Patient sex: M
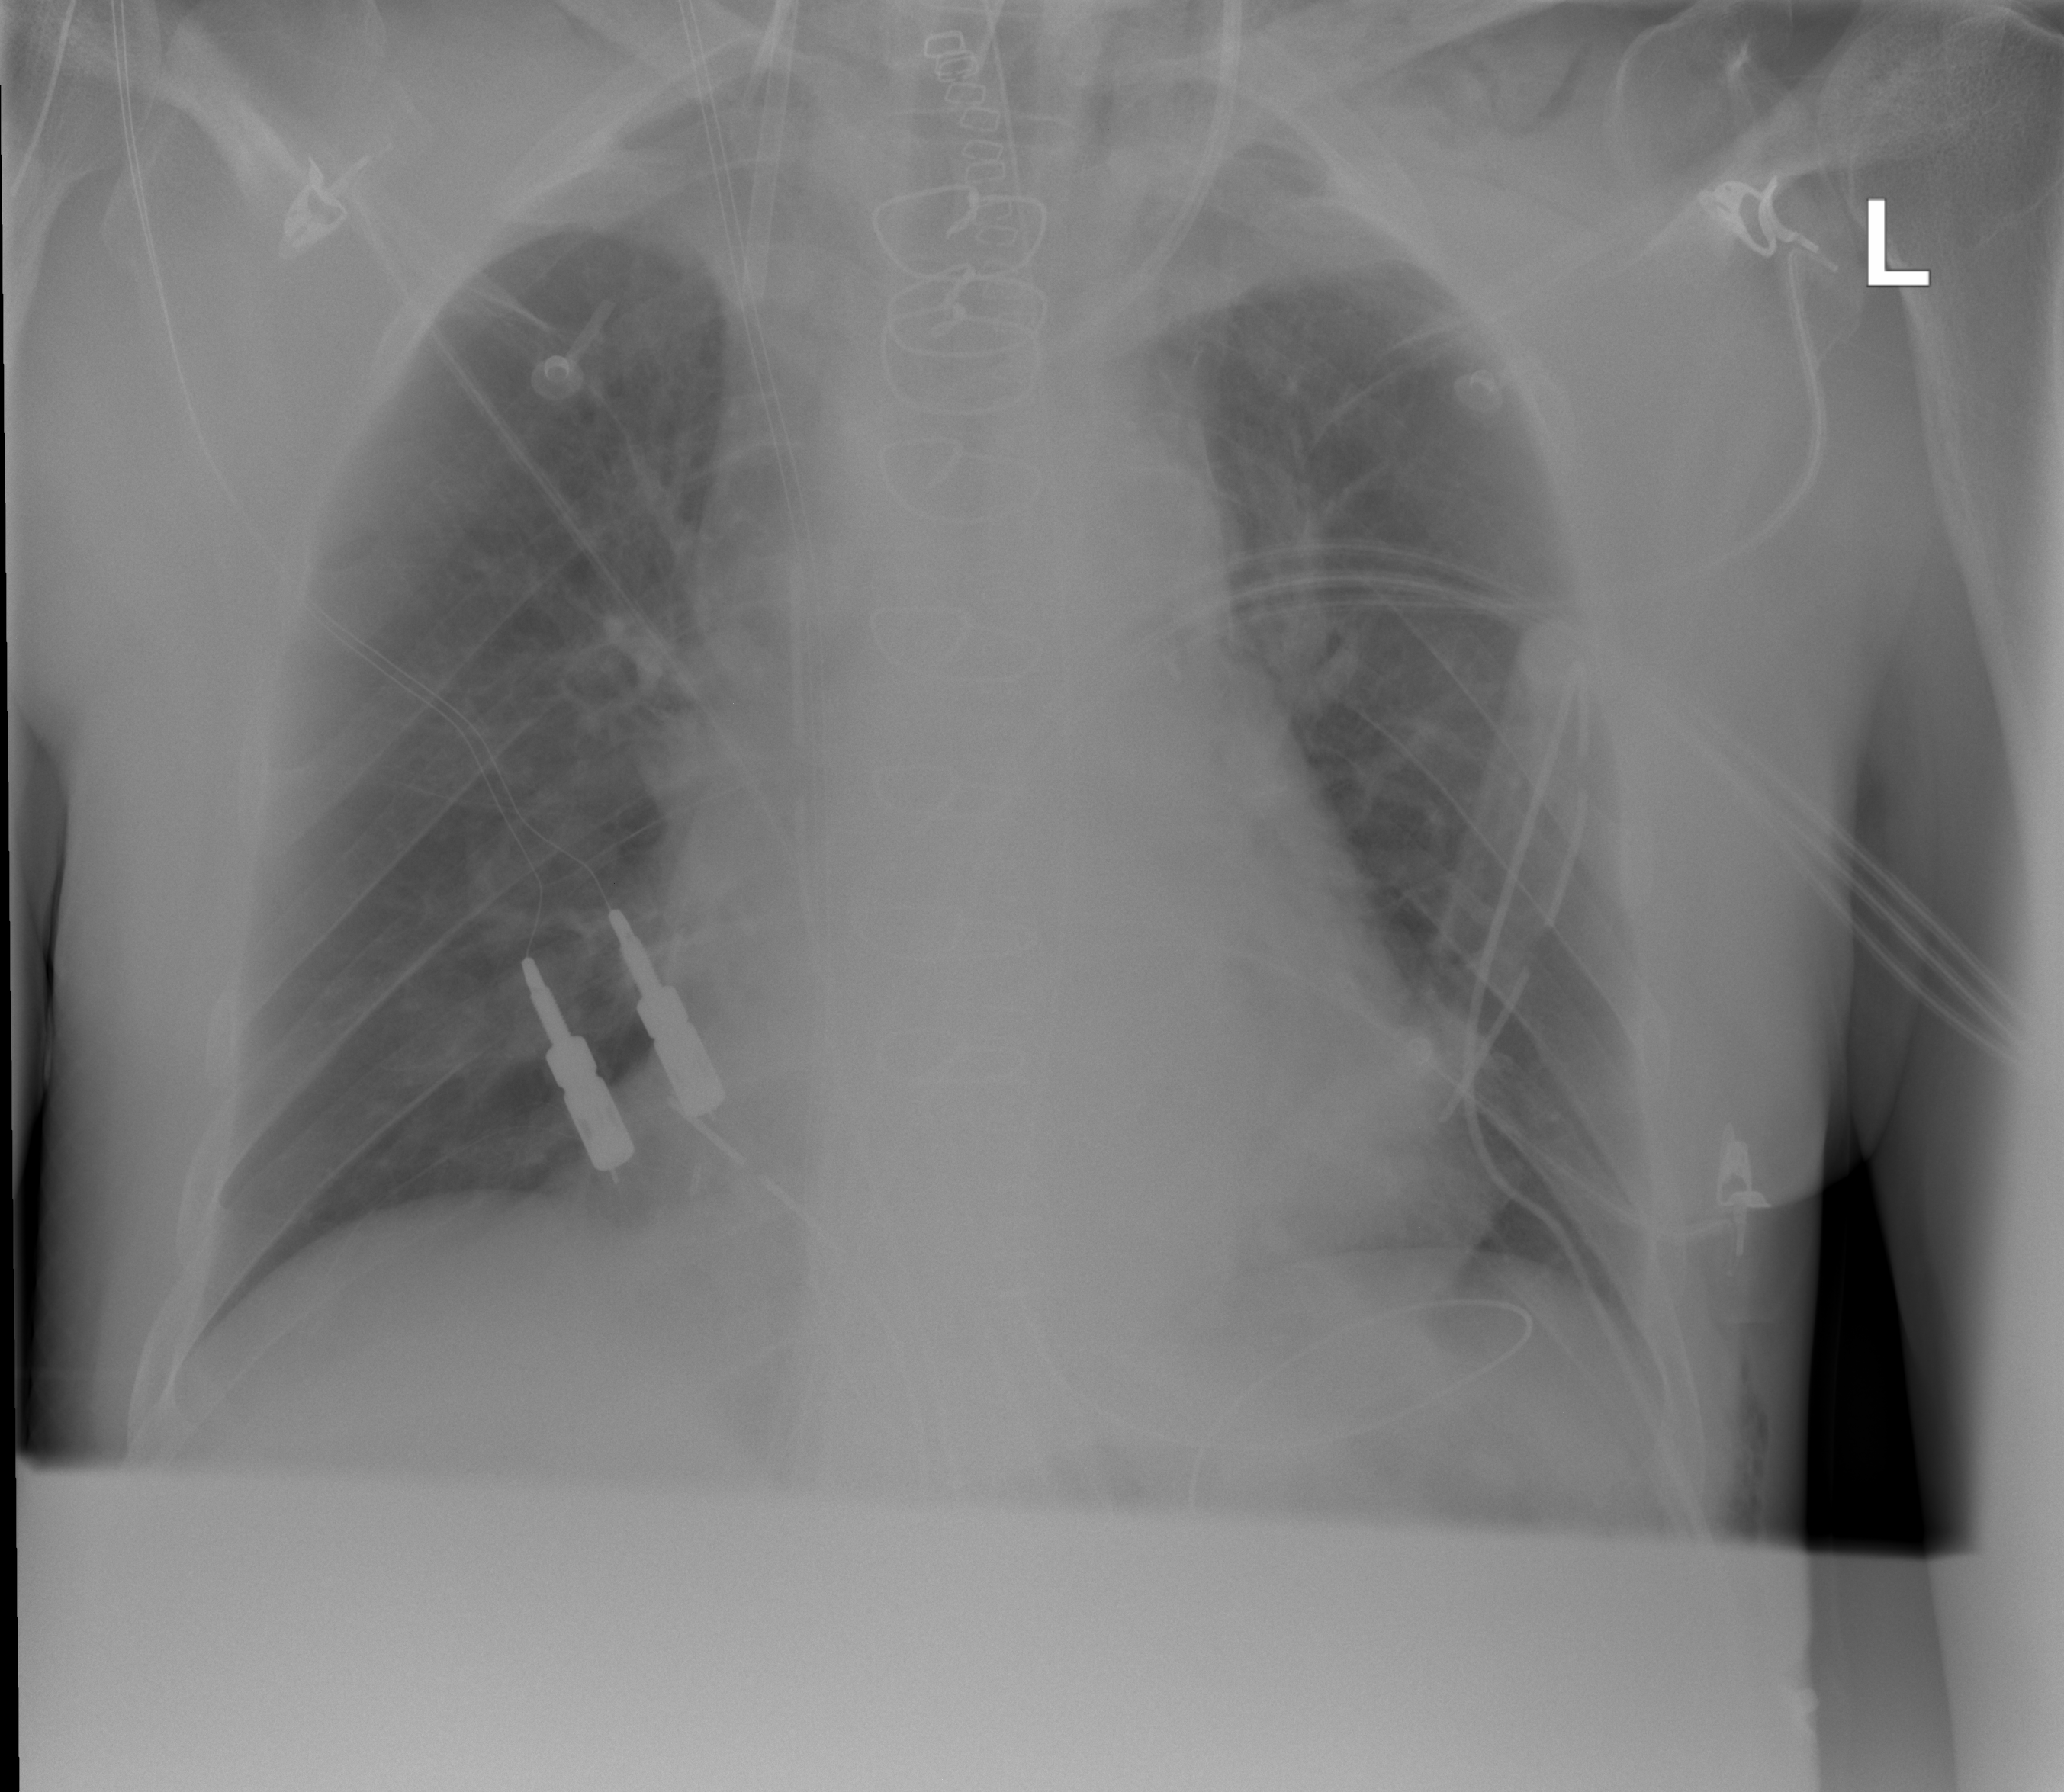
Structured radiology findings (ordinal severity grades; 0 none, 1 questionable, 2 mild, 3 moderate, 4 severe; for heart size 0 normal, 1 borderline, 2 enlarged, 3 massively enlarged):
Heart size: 1
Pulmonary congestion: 0
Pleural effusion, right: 0
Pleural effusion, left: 0
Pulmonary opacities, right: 0
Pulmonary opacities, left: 0
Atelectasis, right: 0
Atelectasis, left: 2